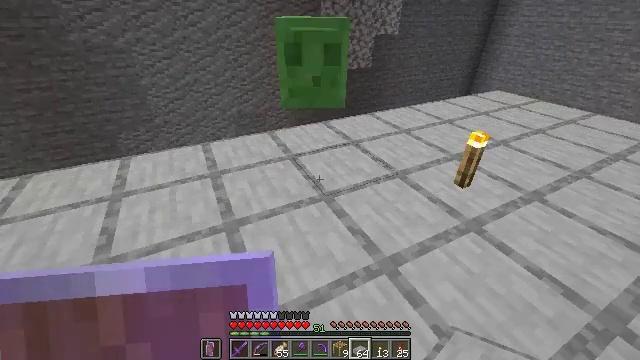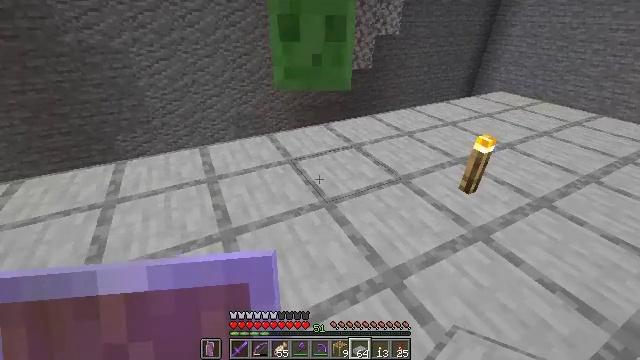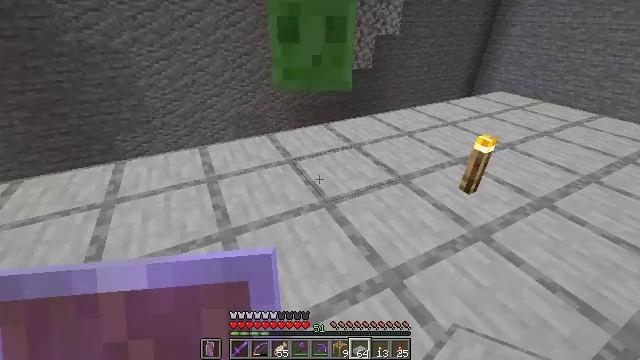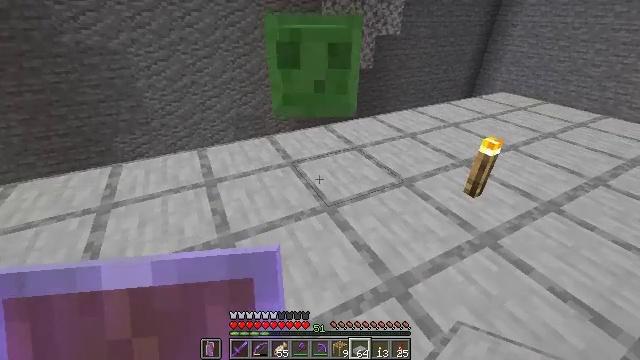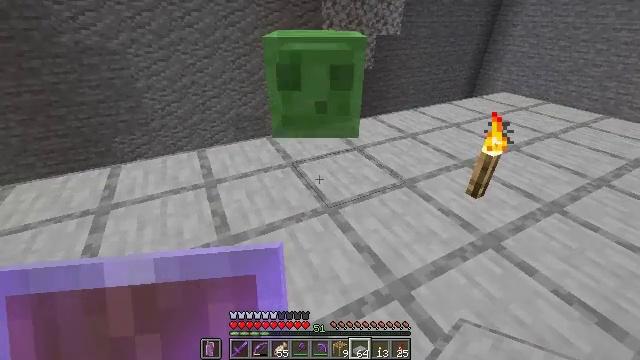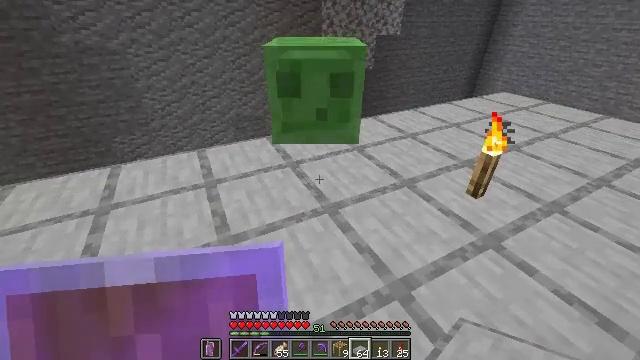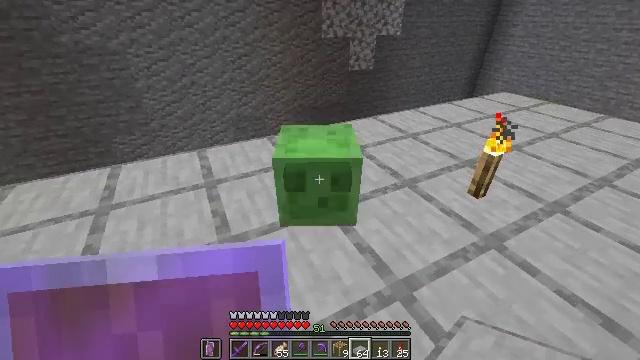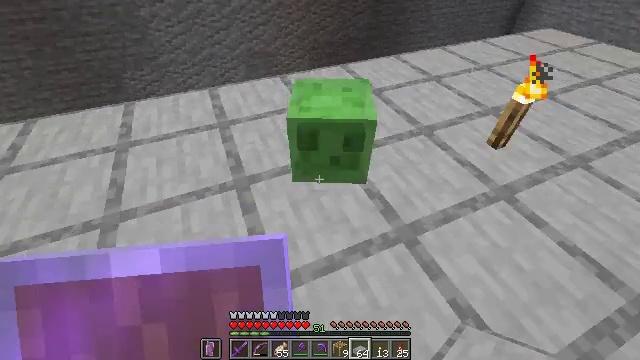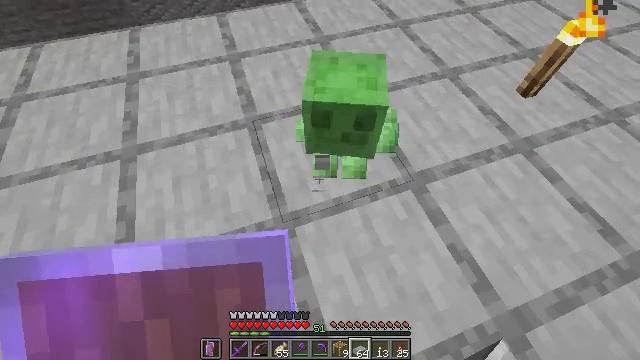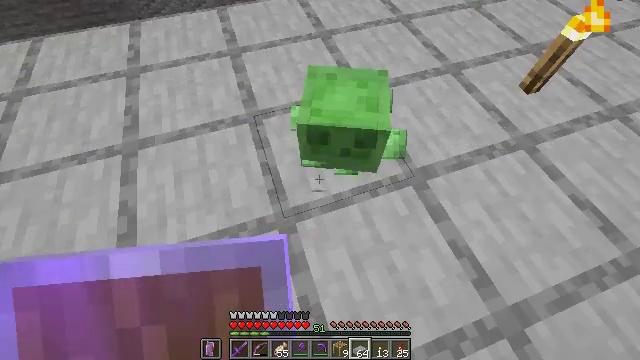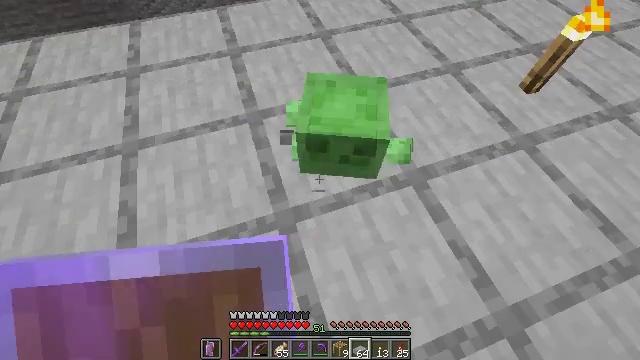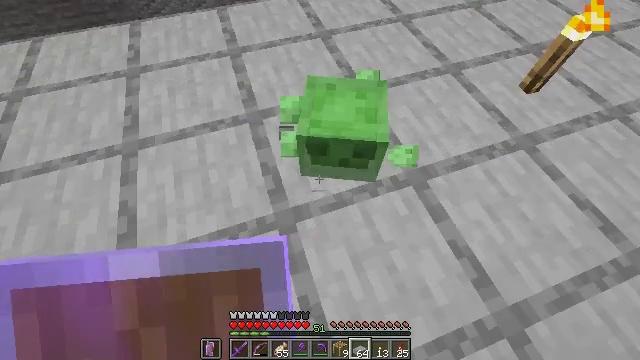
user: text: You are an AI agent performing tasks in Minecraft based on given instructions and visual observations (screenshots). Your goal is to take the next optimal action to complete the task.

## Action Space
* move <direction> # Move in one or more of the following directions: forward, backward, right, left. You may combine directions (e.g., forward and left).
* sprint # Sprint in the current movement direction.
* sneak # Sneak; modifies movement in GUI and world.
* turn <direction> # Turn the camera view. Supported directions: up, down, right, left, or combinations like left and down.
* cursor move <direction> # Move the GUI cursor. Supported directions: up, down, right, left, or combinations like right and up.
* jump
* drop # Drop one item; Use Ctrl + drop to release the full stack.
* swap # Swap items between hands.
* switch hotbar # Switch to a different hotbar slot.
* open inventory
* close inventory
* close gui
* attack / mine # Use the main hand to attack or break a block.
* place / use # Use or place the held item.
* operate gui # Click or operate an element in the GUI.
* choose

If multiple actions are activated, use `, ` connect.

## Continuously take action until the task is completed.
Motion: motion action
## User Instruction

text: Hunt a slime.
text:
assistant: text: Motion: no_op
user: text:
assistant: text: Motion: no_op
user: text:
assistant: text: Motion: no_op
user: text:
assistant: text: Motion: no_op
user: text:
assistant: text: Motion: no_op
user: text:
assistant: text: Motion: no_op
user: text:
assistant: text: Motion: turn left and down, attack / mine
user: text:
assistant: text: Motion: turn left and down, attack / mine
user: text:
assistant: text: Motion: attack / mine
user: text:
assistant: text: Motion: attack / mine
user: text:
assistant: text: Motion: no_op
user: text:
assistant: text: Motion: no_op